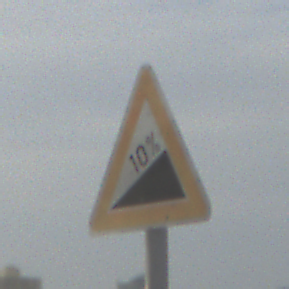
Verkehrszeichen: Steigung10
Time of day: MorningAfternoon
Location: Outdoor (Suburban)
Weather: PartlyCloudy
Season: NotSpecified
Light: Natural